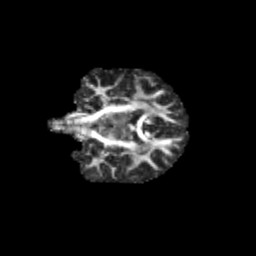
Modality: FA
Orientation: coronal
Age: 12
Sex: female
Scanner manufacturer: siemens
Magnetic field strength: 3 T
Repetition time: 3.8 s
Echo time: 0.07 s